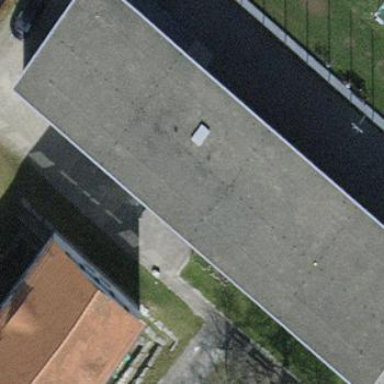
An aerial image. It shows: School building.